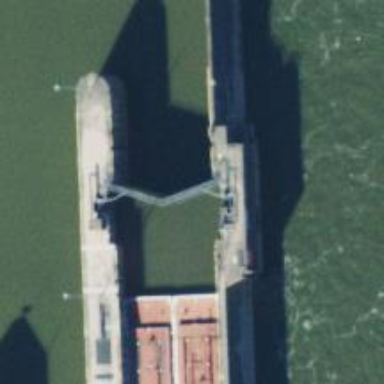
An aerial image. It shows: Lock gate along waterway.